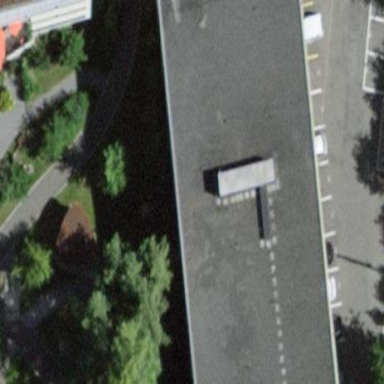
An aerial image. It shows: Building that serves as nursing home.